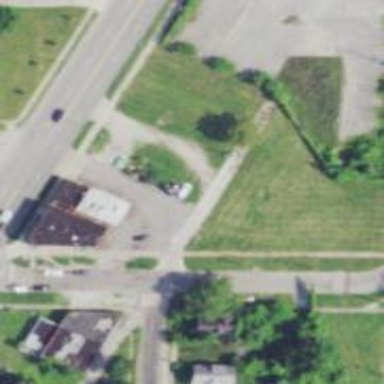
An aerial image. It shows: Alleyway designated as service road.